Question: I have this map, which I show some markers over and whenever a location is chosen from a list the current marker is painted and the map centers around it.
I achieve this by having 2 layers - one for the red markers which is drawn at the beginning and one which is redrawn whenever a point is chosen from the list.

I would like to define that the marker layer will always appear above the marker layer. Effectively hiding the "current marker" indication. (The reason for this is complicated)
<URL> is to a page that works the way I don't want. The blue layer is on top of the red layer.
I tried to reverse the order by defining the 'graphicZIndex' property for both the vector and in the 'layers.addFeature' function.
I'm obviously doing something wrong and maybe someone can point me to what it is.
The way I define the z-axis:
'''
currentPointLayer = new OpenLayers.Layer.Vector("Selected Point Layer", {
style : {
externalGraphic : 'marker-blue.png',
graphicHeight : 15,
graphicWidth : 15,
graphicZIndex : 1
},
rendererOptions: { zIndexing: true }
});
'''
, I want to hide the blue marker behind the red markers layer.
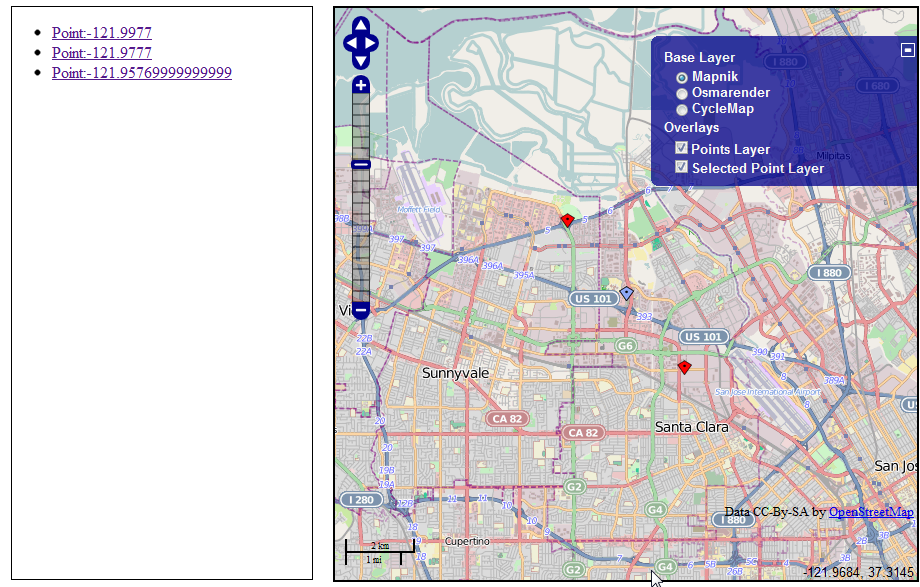
Answer: You can either change the order of your layers as ilia choly stated.
Or, if you want to use zIndexing, you have to put all features into , because zIndexing is only done within a single layer.
Have a look at <URL> about styling, that also uses zIndexing. It randomly creates some points in the map. If you zoom out, chances are good that two circles overlap and if you hoover over one, it will be highlighted and put on top.